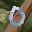
Label: 0